Question: Can you help with the following please? I just can't find the solution.
On my chart, there is a small area (just 8 px) that precedes the start of my xAxis values. I would like to remove that area so my first xAxis value would be the start of the chart plot area.
Perhaps this image will help explain what I mean and the result I'd like.

Something tells me what I need is not hard to achieve. For the second image above, I have used
'''
yAxis: {
lineWidth: 1,
offset: -8,
}
'''
However, that is not the solution as the area is obviously still there. For this particular chart, I'd like to remove the area completely.
Alternatively, can I always take for granted that this area will be 8px? I mean no matter what device the chart would be viewed on?
Thank you.
Ahhh ... a bit embarrasing ... it seems 'minPadding' maybe what I need ...
'''
xAxis: {
minPadding: 0.0,
...
}
'''
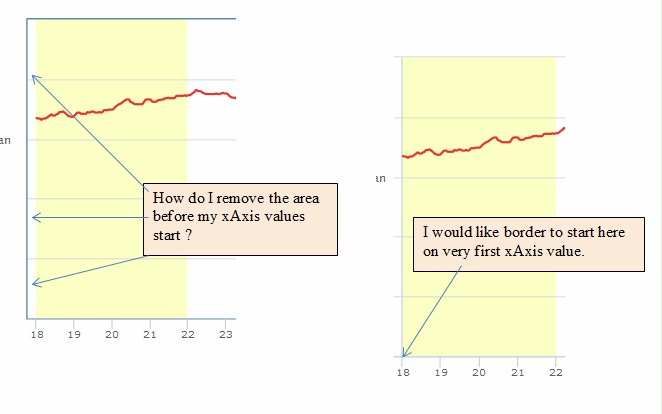
Answer: You can set 'startOnTick' paratemer as true, or set 'minPadding' as 0.
Demo: <URL>